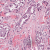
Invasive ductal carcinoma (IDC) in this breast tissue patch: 1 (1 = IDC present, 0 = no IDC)